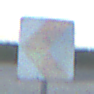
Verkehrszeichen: RichtungstafelnInKurvenKleinRechts
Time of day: SunriseSunset
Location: Outdoor (Beach)
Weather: PartlyCloudy
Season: NotSpecified
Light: Natural